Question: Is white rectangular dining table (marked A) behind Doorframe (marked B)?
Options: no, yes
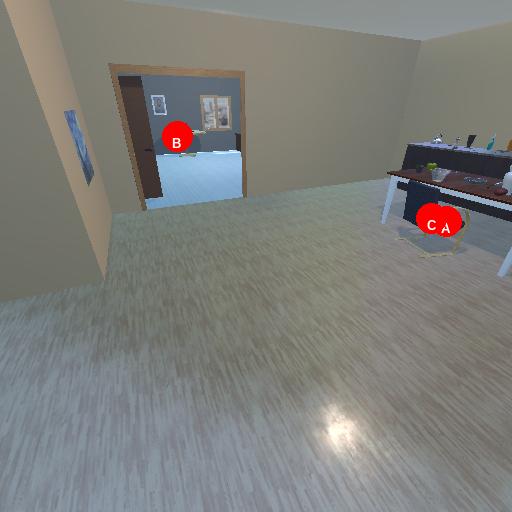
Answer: no